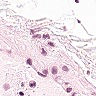
Metastatic tissue present: no